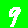
Digit: 9